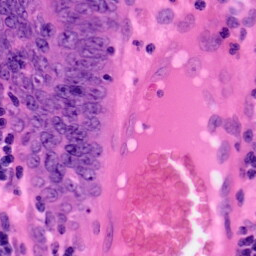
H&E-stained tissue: Colon